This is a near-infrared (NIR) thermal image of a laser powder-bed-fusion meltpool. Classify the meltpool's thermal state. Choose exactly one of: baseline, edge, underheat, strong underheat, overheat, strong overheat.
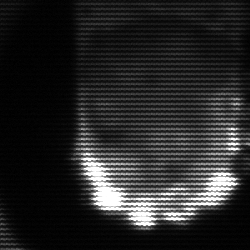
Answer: baseline